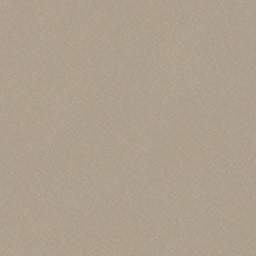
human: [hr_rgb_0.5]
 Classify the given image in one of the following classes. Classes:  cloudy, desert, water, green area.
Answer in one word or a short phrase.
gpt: desert